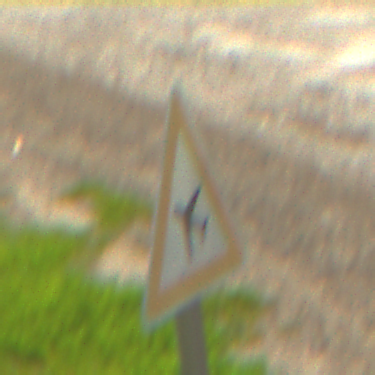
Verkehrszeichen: FlugbetriebRechts
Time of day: Midday
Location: Outdoor (RoadRail)
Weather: PartlyCloudy
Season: NotSpecified
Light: Natural